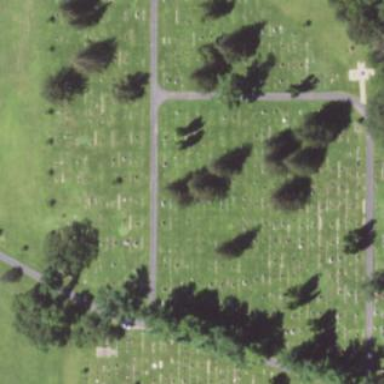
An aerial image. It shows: Cemetery.